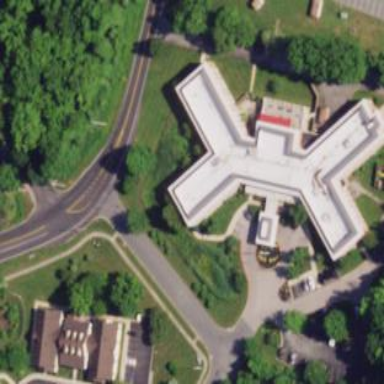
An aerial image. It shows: Nursing home building.